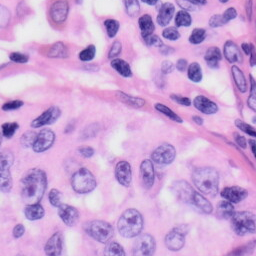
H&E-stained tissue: Skin